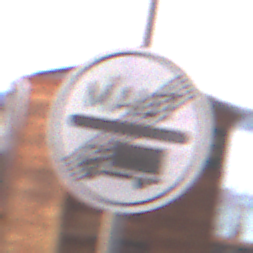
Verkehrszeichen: EndeMautpflicht
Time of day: SunriseSunset
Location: Outdoor (Urban)
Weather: Clear
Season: NotSpecified
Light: Natural